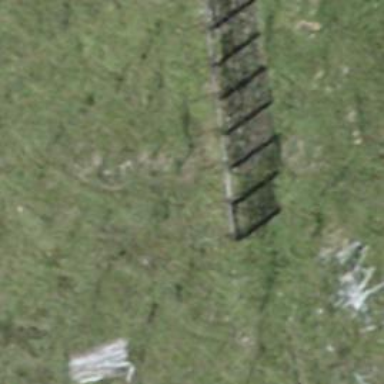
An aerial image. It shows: Structure designed for avalanche protection.